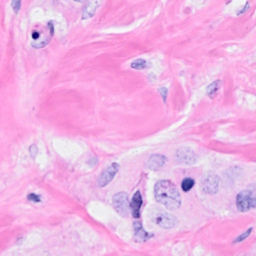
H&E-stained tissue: Breast